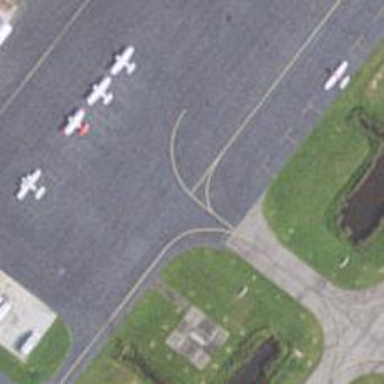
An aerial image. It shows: Image of taxiway at airport.